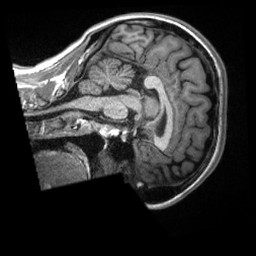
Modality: T1w
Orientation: sagittal
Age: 26
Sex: female
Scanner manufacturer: siemens
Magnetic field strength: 3 T
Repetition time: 2.3 s
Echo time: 0.00288 s